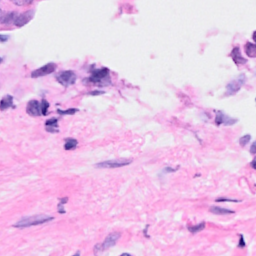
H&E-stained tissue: Breast